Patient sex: M
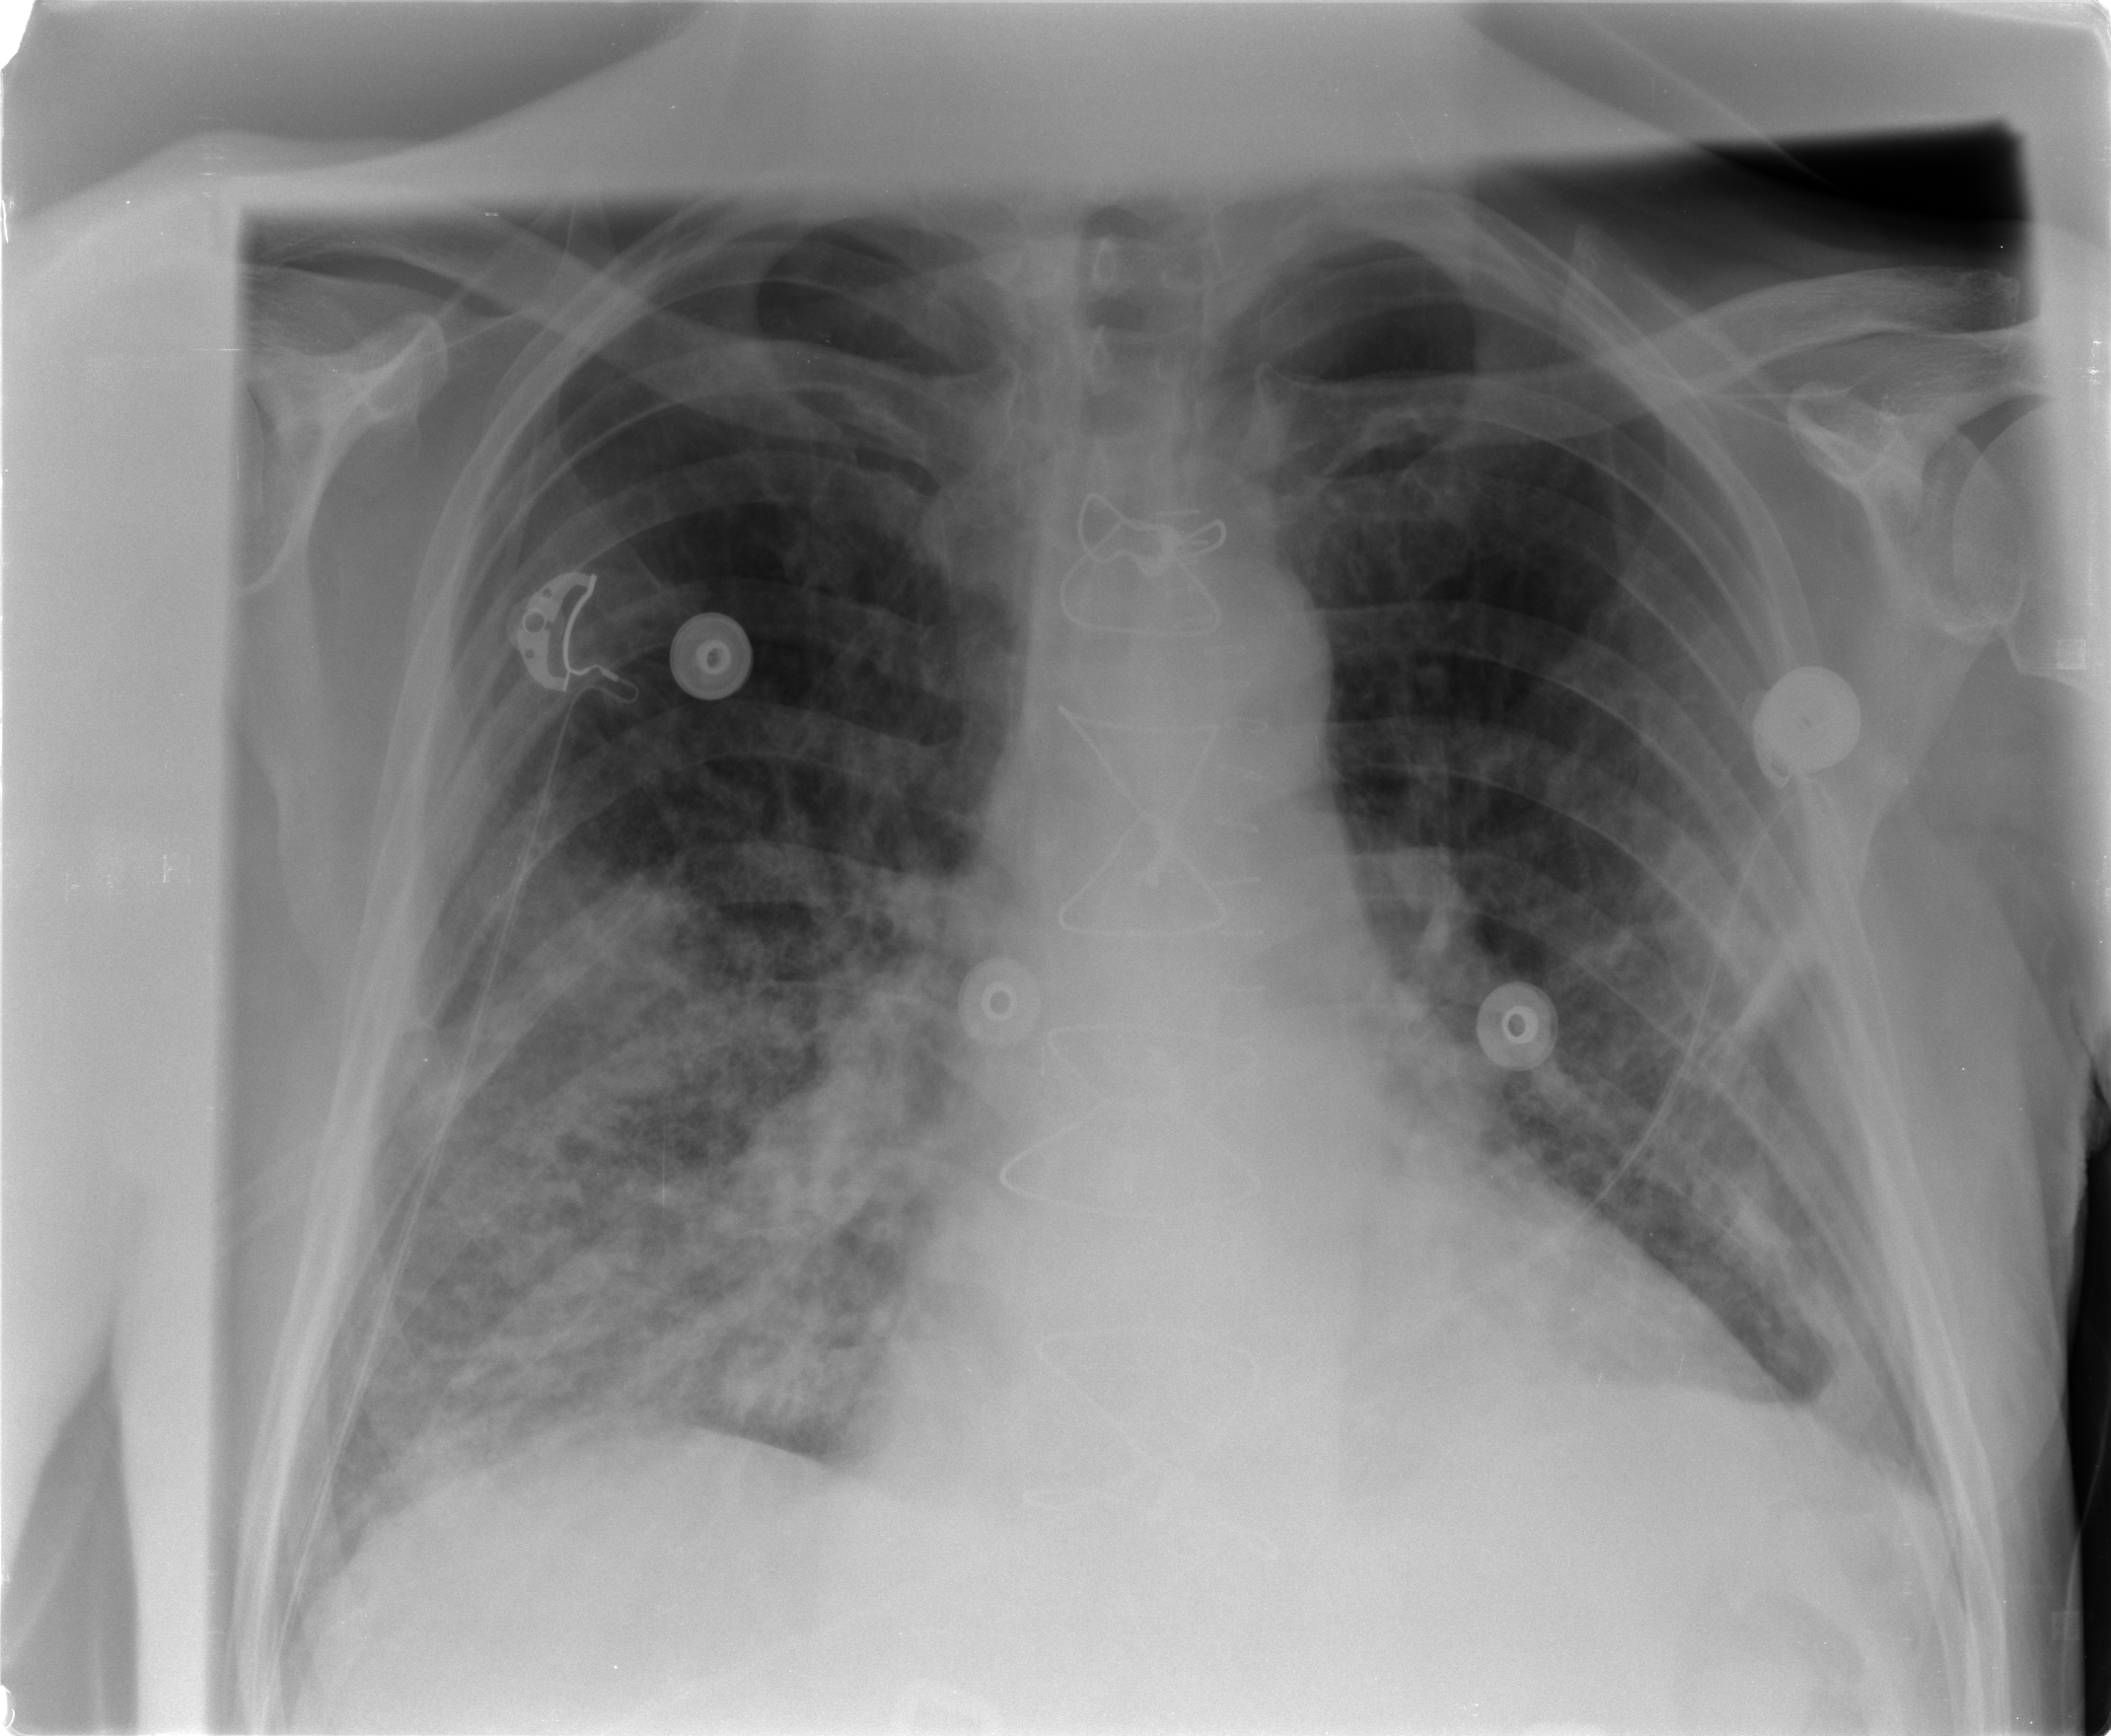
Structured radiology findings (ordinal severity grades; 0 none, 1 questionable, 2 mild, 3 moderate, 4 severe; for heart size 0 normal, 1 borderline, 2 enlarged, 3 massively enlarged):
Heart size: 2
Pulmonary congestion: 2
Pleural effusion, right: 2
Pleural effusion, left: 2
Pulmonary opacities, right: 3
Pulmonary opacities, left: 2
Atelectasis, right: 2
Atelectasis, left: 2